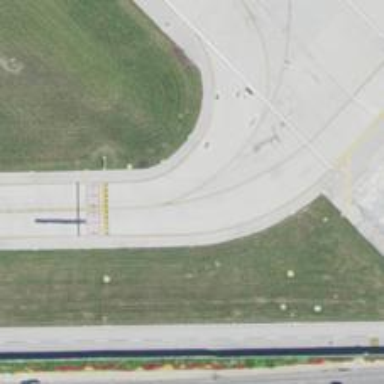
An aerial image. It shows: Image of taxiway at airport.